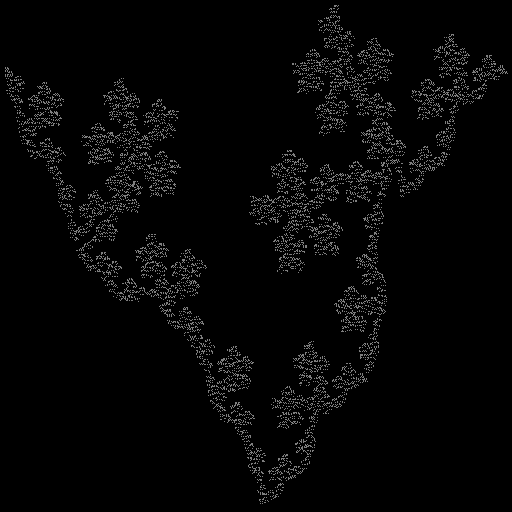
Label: penta